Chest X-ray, AP view. Patient: 63 years old, sex M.
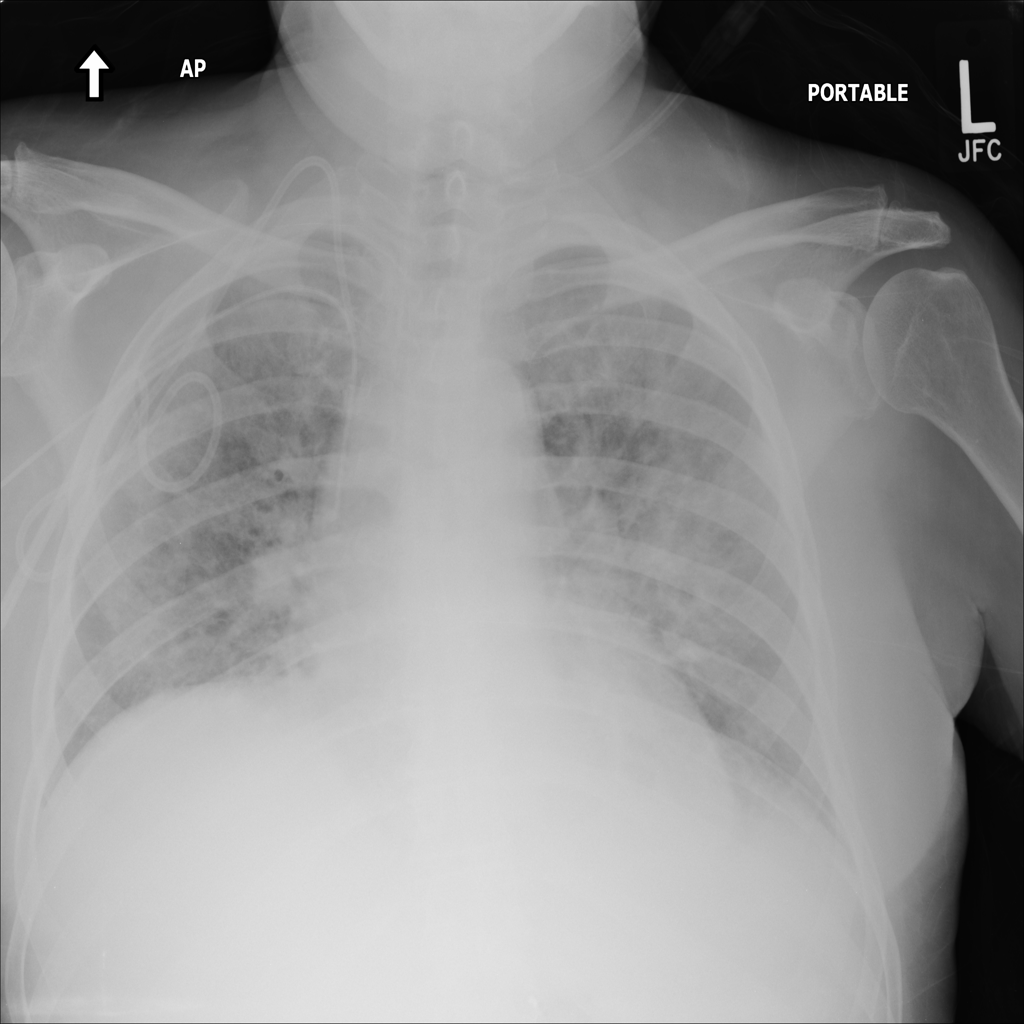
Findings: Infiltration, Pneumonia